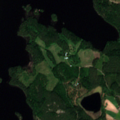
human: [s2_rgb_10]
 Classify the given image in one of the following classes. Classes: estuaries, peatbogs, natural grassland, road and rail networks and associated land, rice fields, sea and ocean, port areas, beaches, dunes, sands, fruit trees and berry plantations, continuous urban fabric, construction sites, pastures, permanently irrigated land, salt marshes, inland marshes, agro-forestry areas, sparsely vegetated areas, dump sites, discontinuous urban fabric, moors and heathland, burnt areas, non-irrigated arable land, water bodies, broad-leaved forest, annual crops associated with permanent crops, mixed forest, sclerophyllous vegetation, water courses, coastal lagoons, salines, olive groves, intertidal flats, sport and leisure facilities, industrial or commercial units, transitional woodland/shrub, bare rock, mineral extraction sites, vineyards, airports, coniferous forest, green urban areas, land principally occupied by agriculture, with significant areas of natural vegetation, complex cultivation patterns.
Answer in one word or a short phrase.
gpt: coniferous forest, water bodies